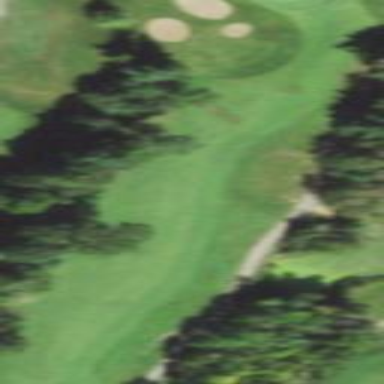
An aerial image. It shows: Grassy area designated as golf fairway.